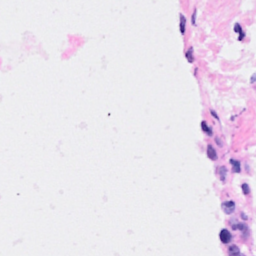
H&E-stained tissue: Breast